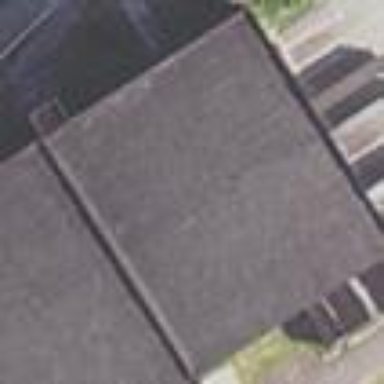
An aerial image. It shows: Part of building.